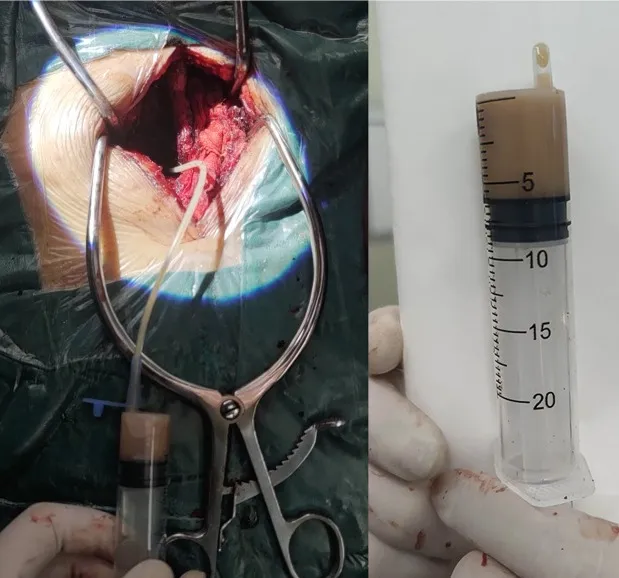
Intraoperative photographs: pale-yellow purulent fluid was drained from lumber spine.
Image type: medical_photograph (other_medical_photograph)